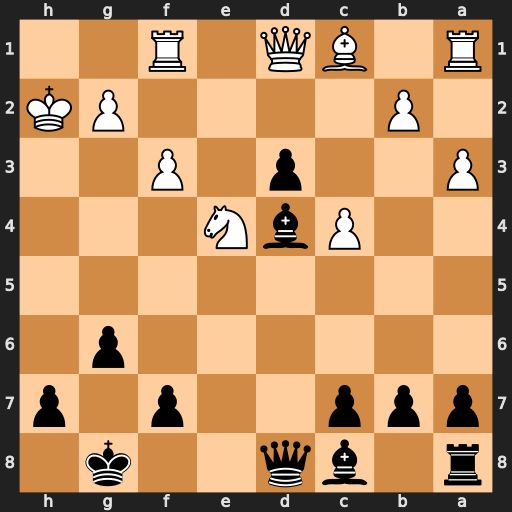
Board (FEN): r1bq2k1/ppp2p1p/6p1/8/2PbN3/P2p1P2/1P4PK/R1BQ1R2
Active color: b
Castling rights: -
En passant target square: -
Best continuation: Qh4#